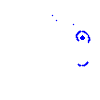
Particle: pion